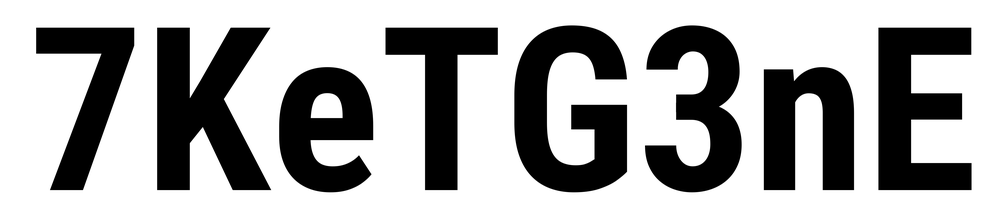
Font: Roboto_Condensed_Bold